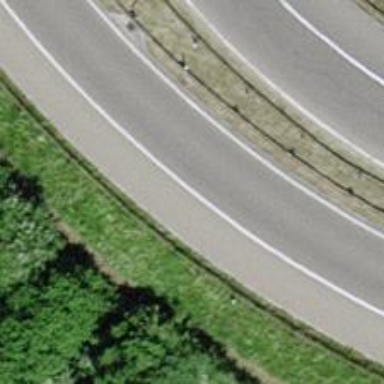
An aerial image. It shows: Asphalt motorway link.